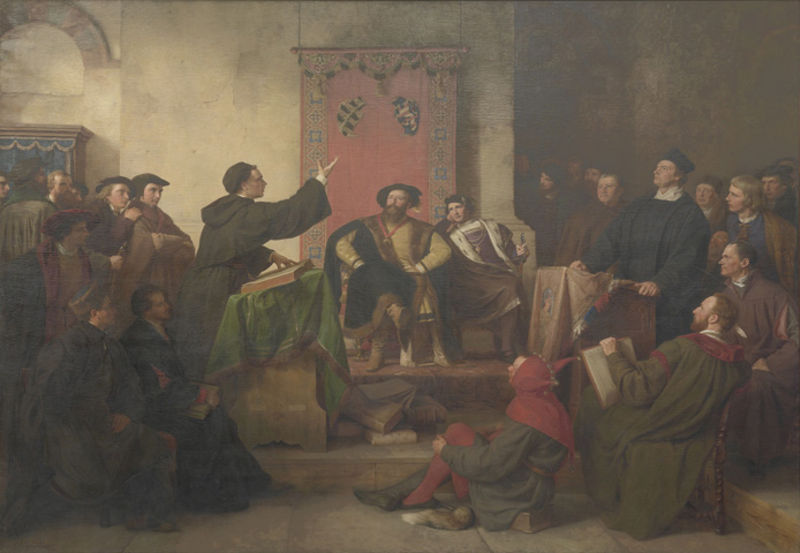
Titel: Disputation zwischen Luther und Eck
Künstler: Karl Friedrich Lessing
Standort: Karlsruhe
Institution: Staatliche Kunsthalle Karlsruhe
Schlagwörter: blau, gemälde, gruppe, hand, mann, schatten, weiß, grün, menschen, sitzen, braun, frankreich, frisur, geste, hut, hüte, licht, männer, raum, reden, schwarz, stuhl, rot, schloss, tuch, gespräch, leute, malerei, teppich, versammlung, alt, bart, gericht, kappe, mütze, richter, wand, arm, falten, hermelin, kleidung, pelz, stehen, holland, innenraum, vorhang, kirche, fransen, gewand, kutte, adel, decke, england, krone, renaissance, deutschland, bücher, bogen, rede, hof, saal, friedrich, treppe, kaiser, könig, thron, ansprache, sprechen, wandteppich, lesen, stufen, faltenwurf, podest, zeigen, halle, narr, buch, burg, religion, bürger, volk, herrscher, gruppenbild, verhandlung, fürst, pult, wappen, prediger, kanzel, mittelalter, historienmalerei, priester, mönch, audienz, luther, predigt, diskussion, adlige, patrizier, adliger, gelehrter, königin, protestantismus, gaukler, monarchie, karl, teppisch, eule, zuhörer, disput, weise, hofnarr, kasper, lesung, pater, eulenspiegel, schellen, reichstag, maximilian, augsburg, vorlesung, verteidigung, gegenreformation, neuzeit, tudor, martin, thüringen, reformation, rat, henry, predigen, worms, martin luther, tribunal, diskurs, botschafter, goldenes vlies, thesen, karl v, habsburger, verblichen, debatte, protokoll, naar, gemüälde, disputatio, diskusion, koster, friedrich der weise, gugel, müntzer, kasperl, 19. jahrhundert, 1900, gremium, historienszene, luher, menschen#, 17. jh, streitgespräch, sstufen, wettiner, der wiese, predige3r, cajetan, bredigt, hofnaar, brediger, religion disput, karl der fünnfte, reichstag zu worms